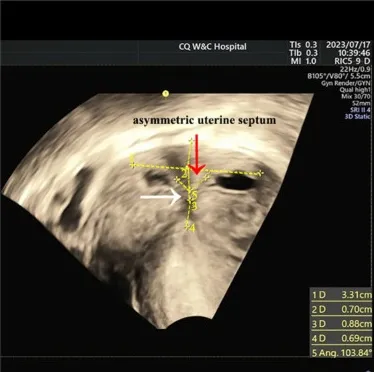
Preoperative imaging examination. (A) The red arrow points to the asymmetrical uterine septum, while the white arrow points to the obstruction site, ie, the transverse uterine septum. However, the ultrasound was not completely clear, and the transverse uterine septum was not visualized.
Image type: radiology (ultrasound)